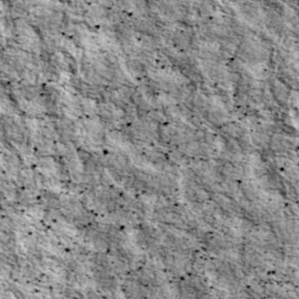
Label: non_frost